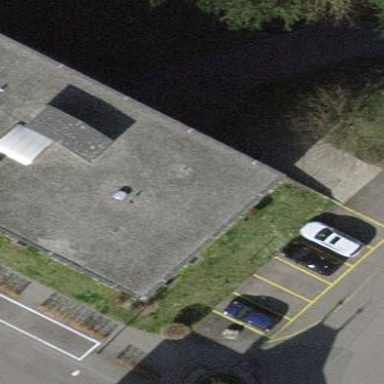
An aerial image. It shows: Parking available on the street side.